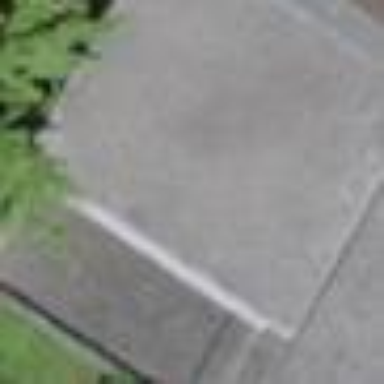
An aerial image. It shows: Garage building.